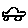
Label: car